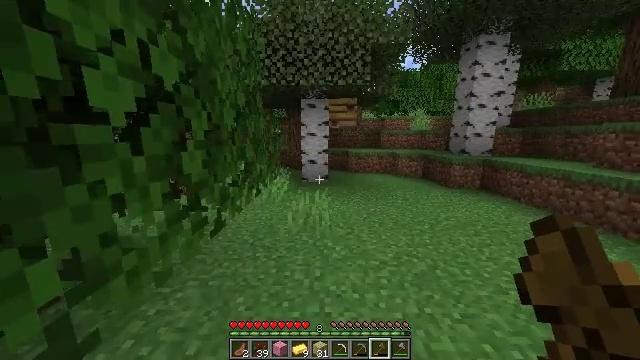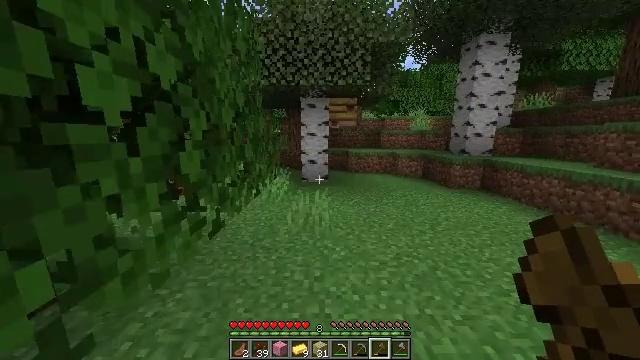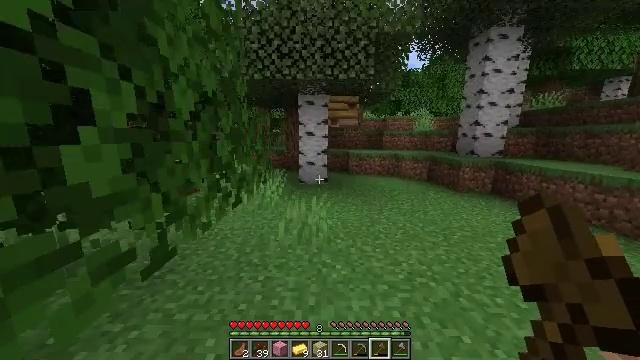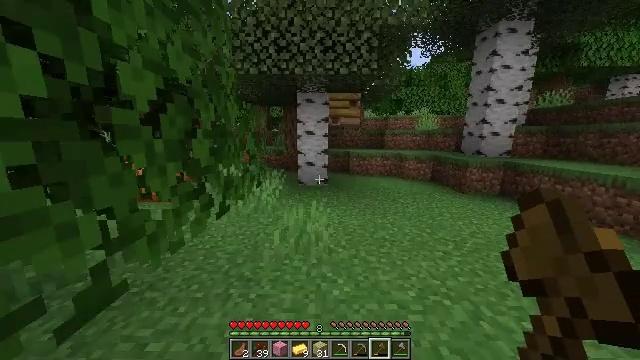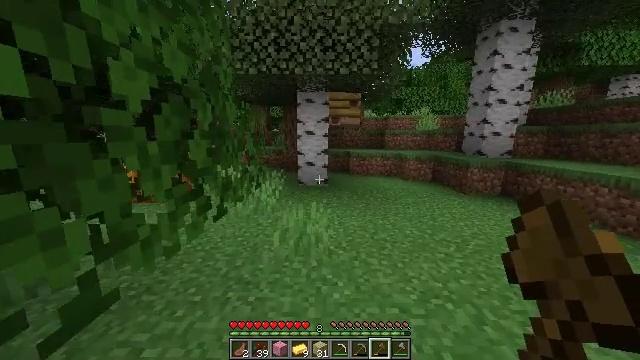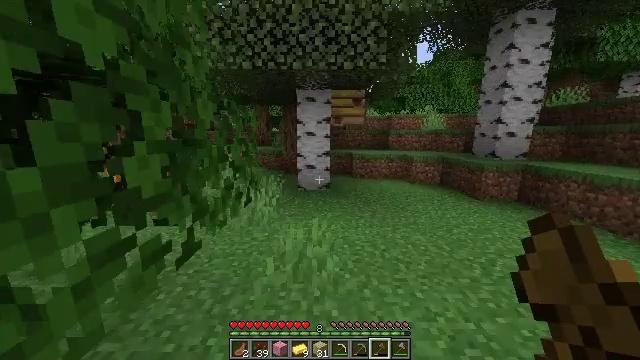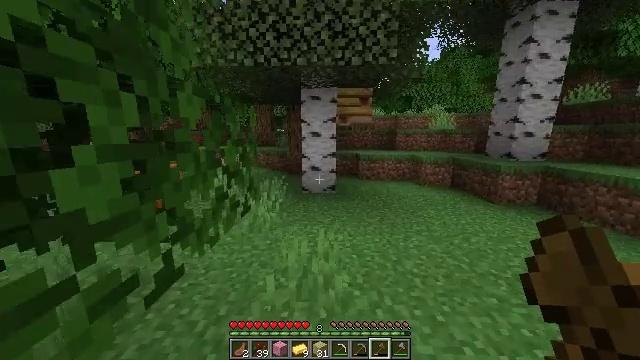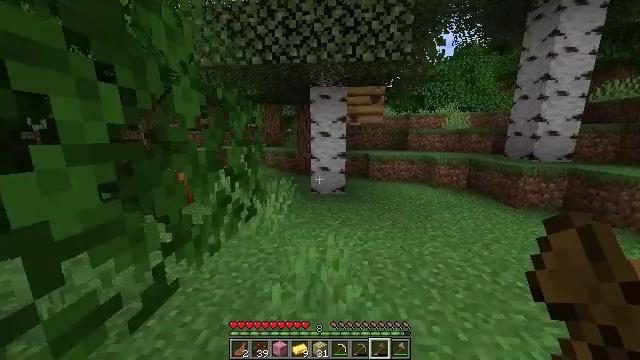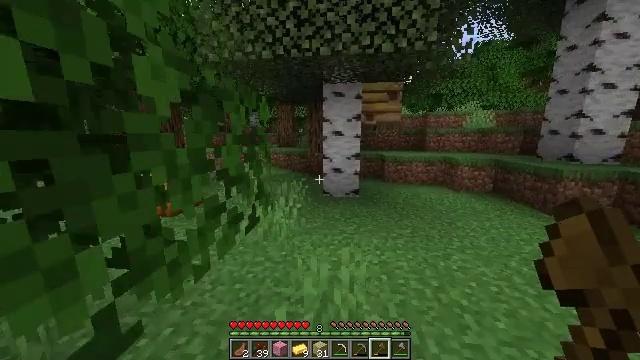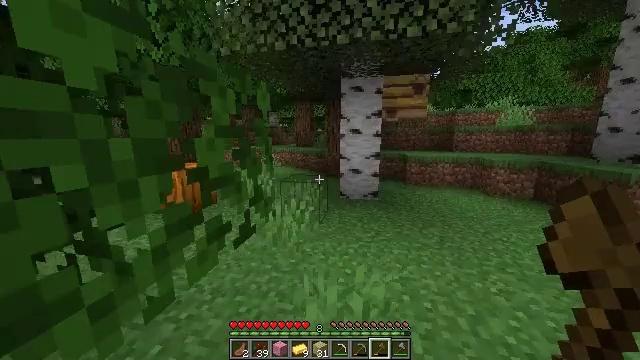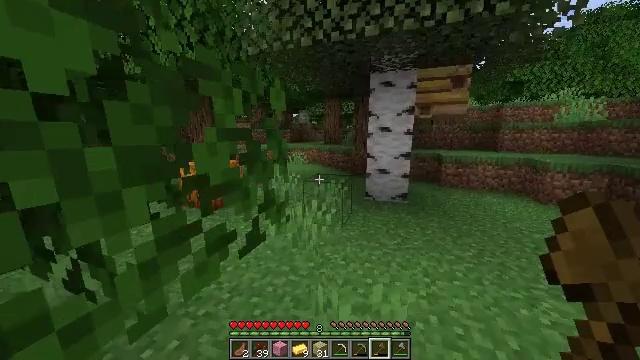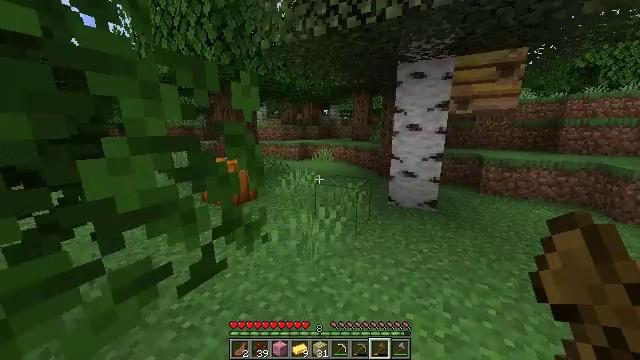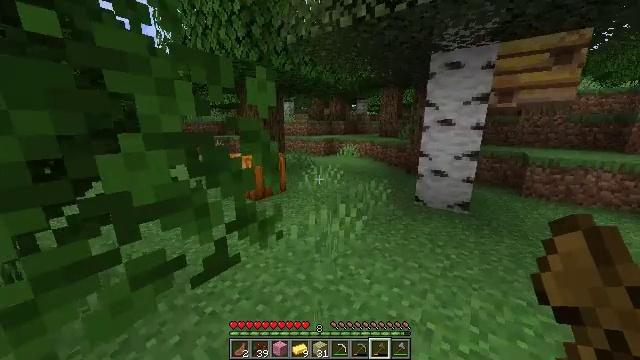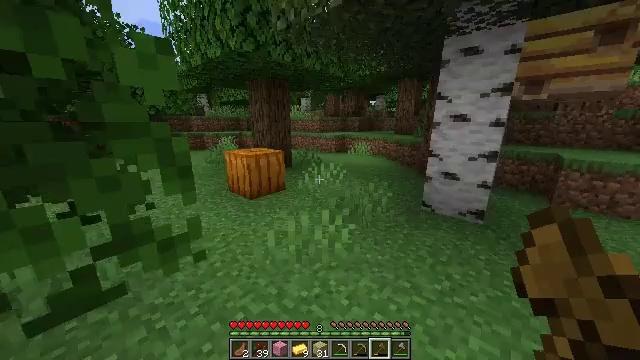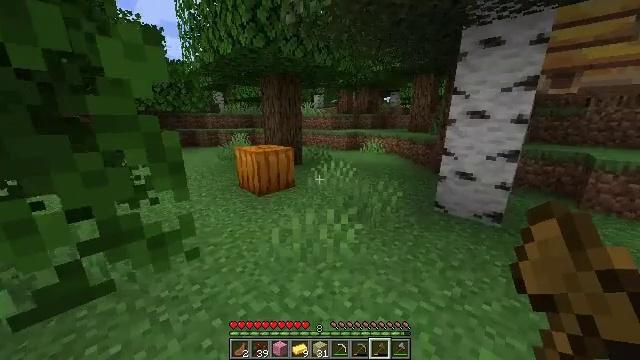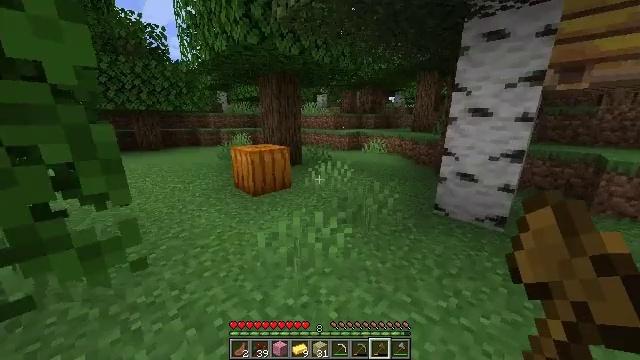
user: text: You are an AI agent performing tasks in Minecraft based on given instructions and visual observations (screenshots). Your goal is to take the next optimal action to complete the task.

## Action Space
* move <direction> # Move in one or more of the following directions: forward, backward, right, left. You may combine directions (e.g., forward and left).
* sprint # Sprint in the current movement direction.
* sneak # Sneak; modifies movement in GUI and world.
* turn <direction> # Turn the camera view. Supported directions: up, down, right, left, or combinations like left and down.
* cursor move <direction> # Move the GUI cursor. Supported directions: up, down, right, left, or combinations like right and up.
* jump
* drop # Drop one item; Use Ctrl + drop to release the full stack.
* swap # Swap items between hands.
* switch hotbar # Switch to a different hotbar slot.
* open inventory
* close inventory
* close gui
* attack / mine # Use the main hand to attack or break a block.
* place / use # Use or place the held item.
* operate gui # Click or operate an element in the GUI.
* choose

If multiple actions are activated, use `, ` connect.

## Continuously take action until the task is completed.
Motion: motion action
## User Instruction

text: Break the pumpkin to collect it.
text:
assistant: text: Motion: move forward, sprint
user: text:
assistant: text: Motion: move forward, sprint
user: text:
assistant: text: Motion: move forward, sprint
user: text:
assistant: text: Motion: move forward, sprint
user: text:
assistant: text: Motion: move forward
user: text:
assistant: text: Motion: move forward, turn left
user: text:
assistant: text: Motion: move forward, turn left
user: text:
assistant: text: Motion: move forward, turn left
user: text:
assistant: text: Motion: move forward and move right, turn left
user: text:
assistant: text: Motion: move forward and move right, turn left
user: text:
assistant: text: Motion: move forward and move right, turn left
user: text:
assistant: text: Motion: move forward and move right, turn left and down
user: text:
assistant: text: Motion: move forward and move right, turn left and down
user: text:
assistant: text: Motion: move forward and move right, sprint, turn left
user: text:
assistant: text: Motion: move forward, sprint, turn left
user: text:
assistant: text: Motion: move forward, sprint, turn left
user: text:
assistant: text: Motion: move forward, sprint, turn left
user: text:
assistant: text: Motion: move forward, sprint, turn left
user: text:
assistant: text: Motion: move forward, turn left and down
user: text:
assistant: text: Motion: move forward, turn left
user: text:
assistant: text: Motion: move forward, turn left
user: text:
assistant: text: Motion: move forward
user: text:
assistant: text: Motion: move forward, turn left
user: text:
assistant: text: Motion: move forward, turn left and down
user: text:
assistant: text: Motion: move forward, turn left and down, attack / mine
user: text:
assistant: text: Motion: move forward, turn down, attack / mine
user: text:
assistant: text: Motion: turn down, attack / mine
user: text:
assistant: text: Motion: attack / mine
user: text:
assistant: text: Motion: attack / mine
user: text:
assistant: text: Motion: attack / mine